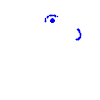
Particle: kaon